八年级 · 度量几何学
如图, 在等腰 $\triangle A B C$ 中, $A B=A C, A D$ 是 $B C$ 边上的高, 点 $E$ 是高 $A D$ 上任意一点,点 $F$ 是边 $A B$ 上任意一点, $A B=5, B D=3, A D=4$, 则 $B E+E F$ 的最小值是 ( )

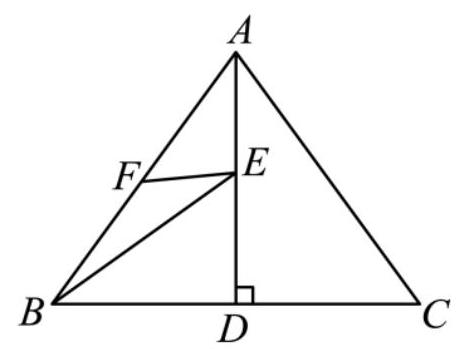
A. 3
B. 5
C. $\frac{7}{2}$
D. $\frac{24}{5}$
答案: D